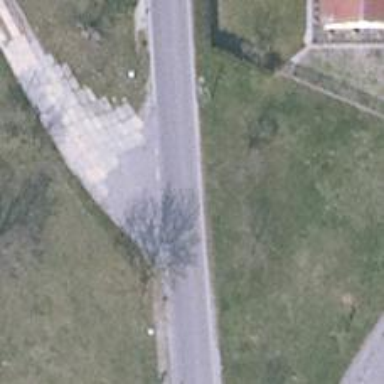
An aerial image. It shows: Asphalt road classified as tertiary.